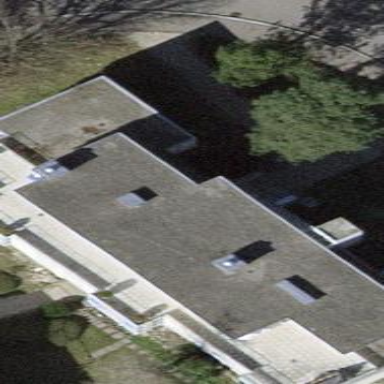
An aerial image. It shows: View of roof of building.